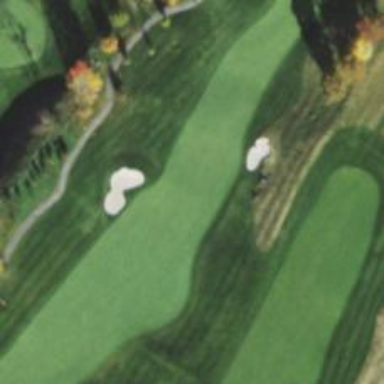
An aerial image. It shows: View of golf hole.